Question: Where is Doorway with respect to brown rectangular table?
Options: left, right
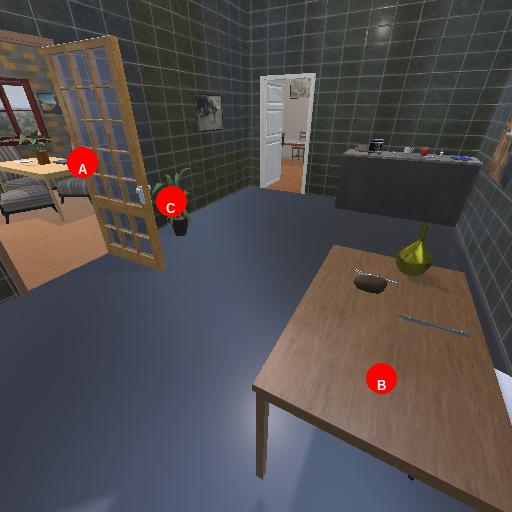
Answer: left